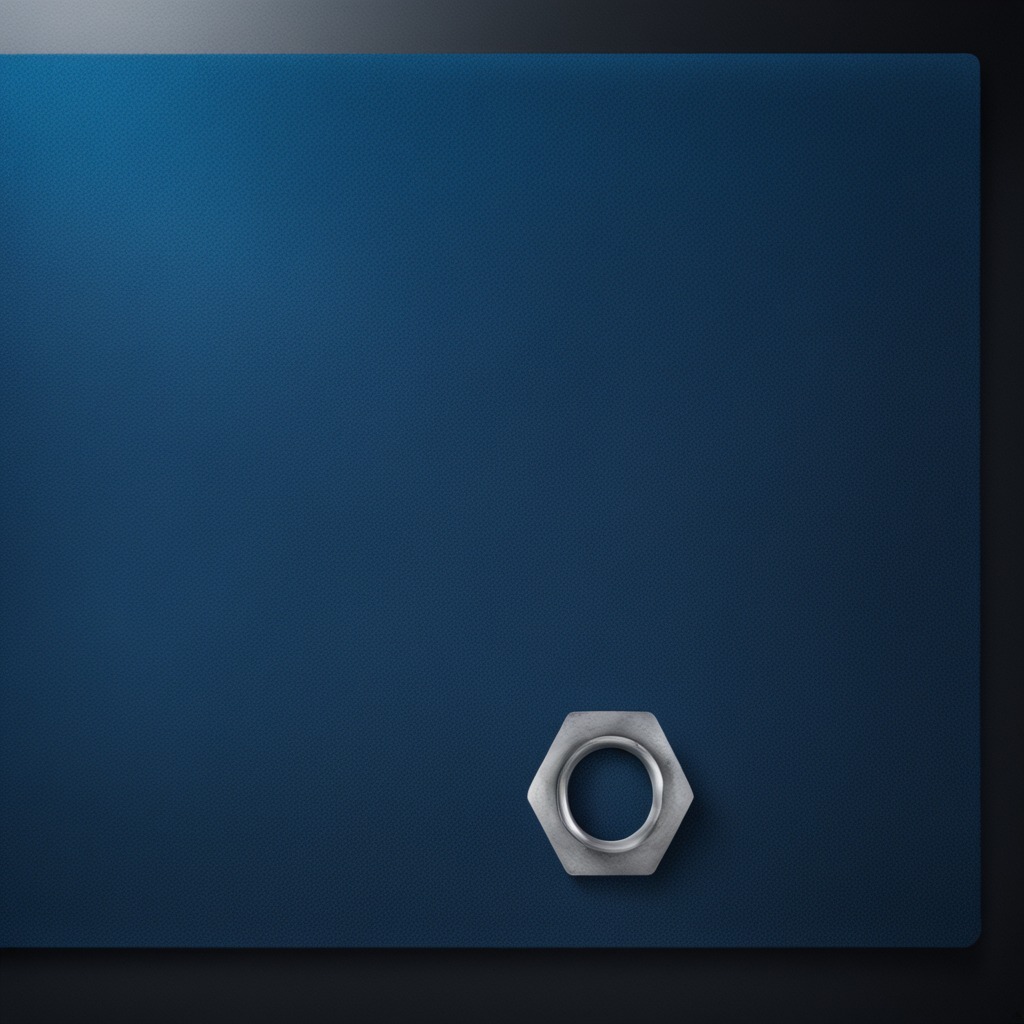
A metal nut is lying on the tabletop.